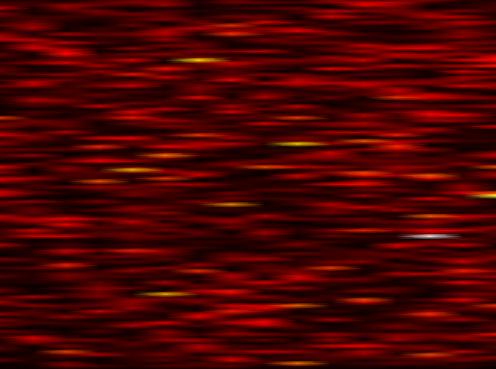
Label: WOLA